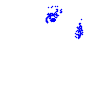
Particle: electron